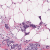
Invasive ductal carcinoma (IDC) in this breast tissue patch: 1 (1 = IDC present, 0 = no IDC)